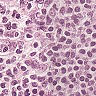
Metastatic tissue present: no